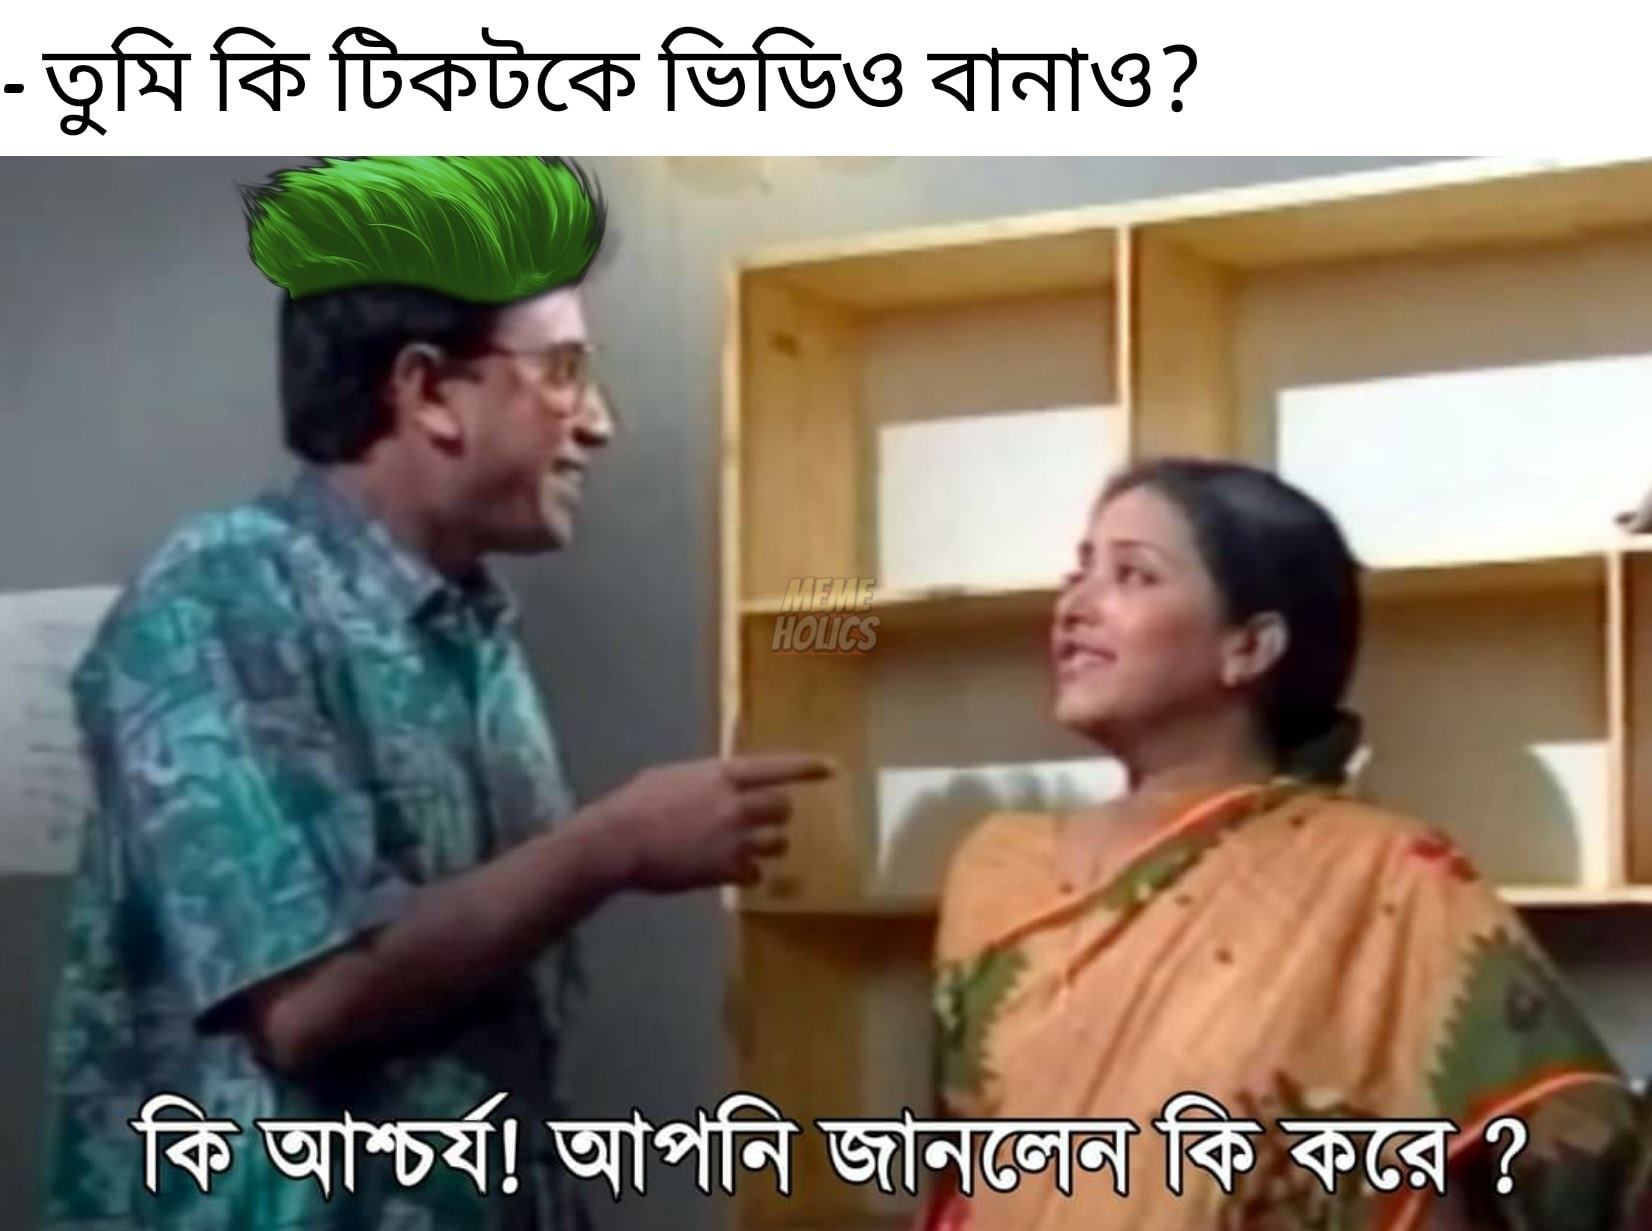
Caption: -তুমি কি টিকটকে ভিডিও বানাও ?     কি আশ্চর্য !  আপনি জানলেন কি করে ?
Label: non-hate